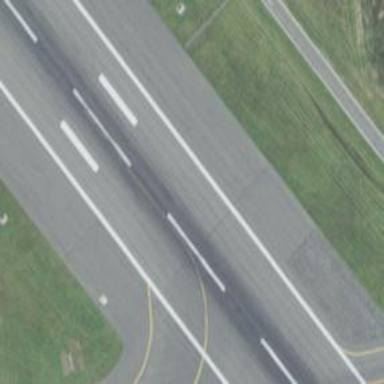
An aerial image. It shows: Asphalt taxiway at the airport.